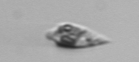
Label: Oxytoxum